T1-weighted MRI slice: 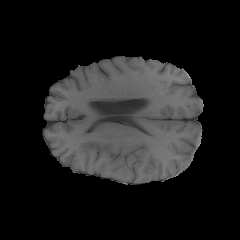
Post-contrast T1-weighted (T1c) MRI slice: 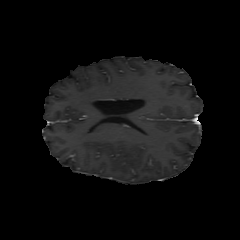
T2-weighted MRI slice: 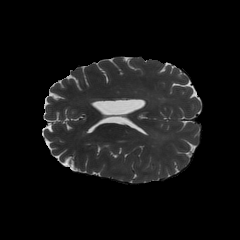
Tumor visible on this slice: yes